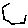
Label: hexagon